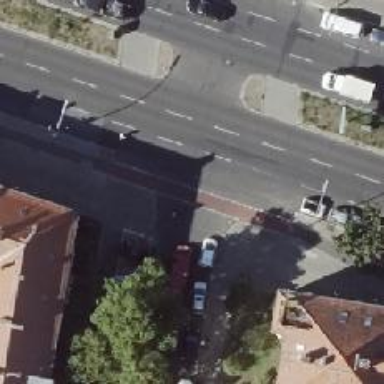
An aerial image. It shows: Asphalt cycleway with uncontrolled crossing.